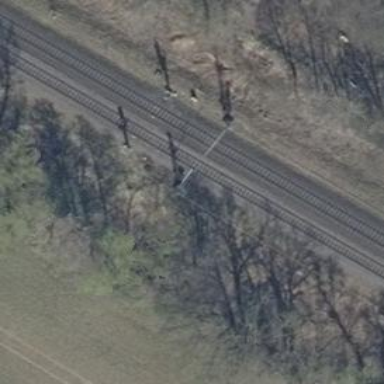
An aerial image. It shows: Railway signal.